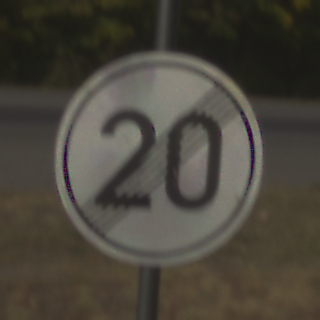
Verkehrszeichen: EndeGeschwindigkeit20
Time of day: MorningAfternoon
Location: Outdoor (Suburban)
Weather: Clear
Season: NotSpecified
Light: Natural